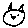
Label: cat